Question: Please see image:
I am trying to create a LINQ query that combines 5 different tables on 1 to 3 different columns. I am basically taking the examples of 2 tables and repeating the join sections for tables 3 through 5.
UPDATE: how do I get the following LINQ query to work?????
'''
var match = (from t1 in context.cKNA1
join t2 in context.cKNB1 on
new { t1.KUNNR, t1.RowId } equals
new { t2.KUNNR, t2.RowId }
join t3 in context.cKNVV on
new { t2.KUNNR, t2.RowId } equals
new { t3.KUNNR, t3.RowId }
join t4 in context.cKNVH on
new { t3.KUNNR, t3.RowId } equals
new { t4.KUNNR, t4.RowId }
SELECT ....columns here....)
'''
I can't find anything online where there are more than 3 tables 2 or more columns.
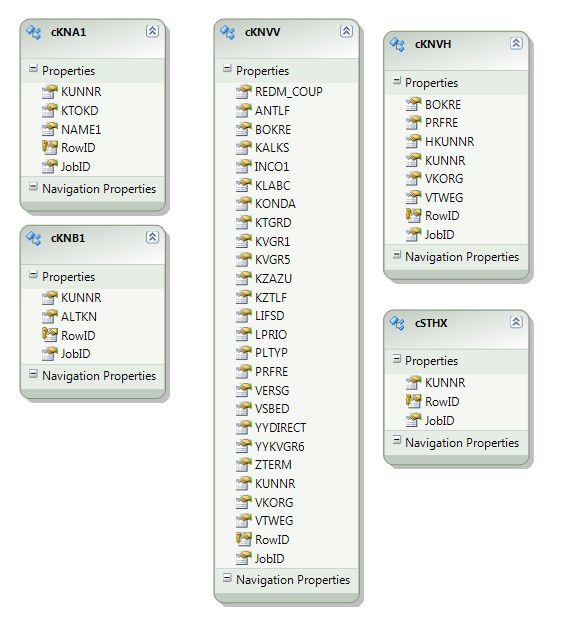
Answer: Write this query:
'''
var match = from t1 in context.cKNA1
join t2 in context.cKNB1 on
new { t1.KUNNR, t1.RowId } equals
new { t2.KUNNR, t2.RowId }
join t3 in context.cKNVV on
new { t2.KUNNR, t2.RowId } equals
new { t3.KUNNR, t3.RowId }
join t4 in context.cKNVH on
new { t3.KUNNR, t3.RowId } equals
new { t4.KUNNR, t4.RowId }
SELECT t1.KUNNR;
'''
In fact, just remove the parenthesis. If it still doesn't work, the visual studio will mark one of those 'join' words as error. If so, it means that the columns you are trying to link, have different data types.
Suppose that the VS mark the first 'join' word as error. So, it means that 't1.KUNNR' and 't2.KUNNR' have different data types, or 't1.RowId' and 't2.RowId' have different data types.
Check and correct your data types, the problem will go away.